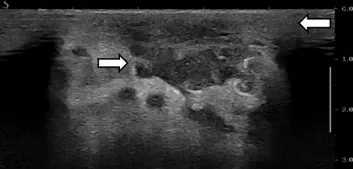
Ultrasound shows. Thickened subcutaneous soft tissue in the left breast, and ,multiple irregular hypoechoic areas.
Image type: radiology (ultrasound)